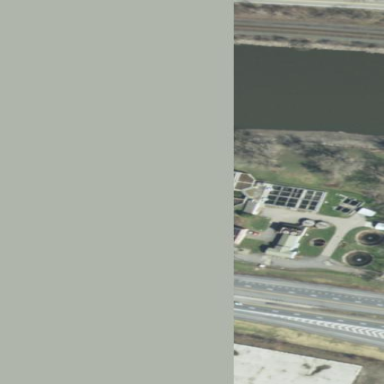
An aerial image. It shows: Wastewater plant.